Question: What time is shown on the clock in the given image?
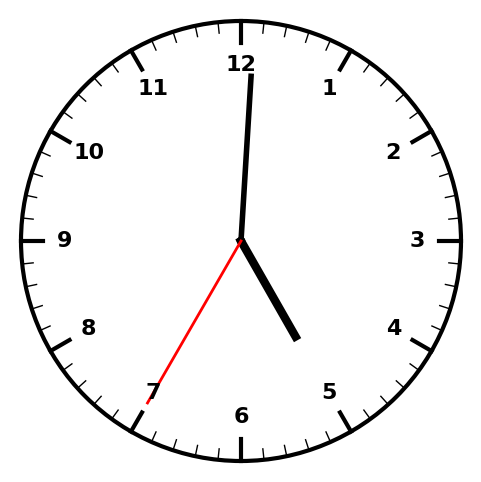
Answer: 05:00:35